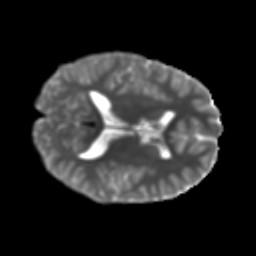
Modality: T2w
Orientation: axial
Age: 16
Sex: male
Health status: ill
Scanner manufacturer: ge
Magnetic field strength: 3 T
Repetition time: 6.752 s
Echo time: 0.079 s